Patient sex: F
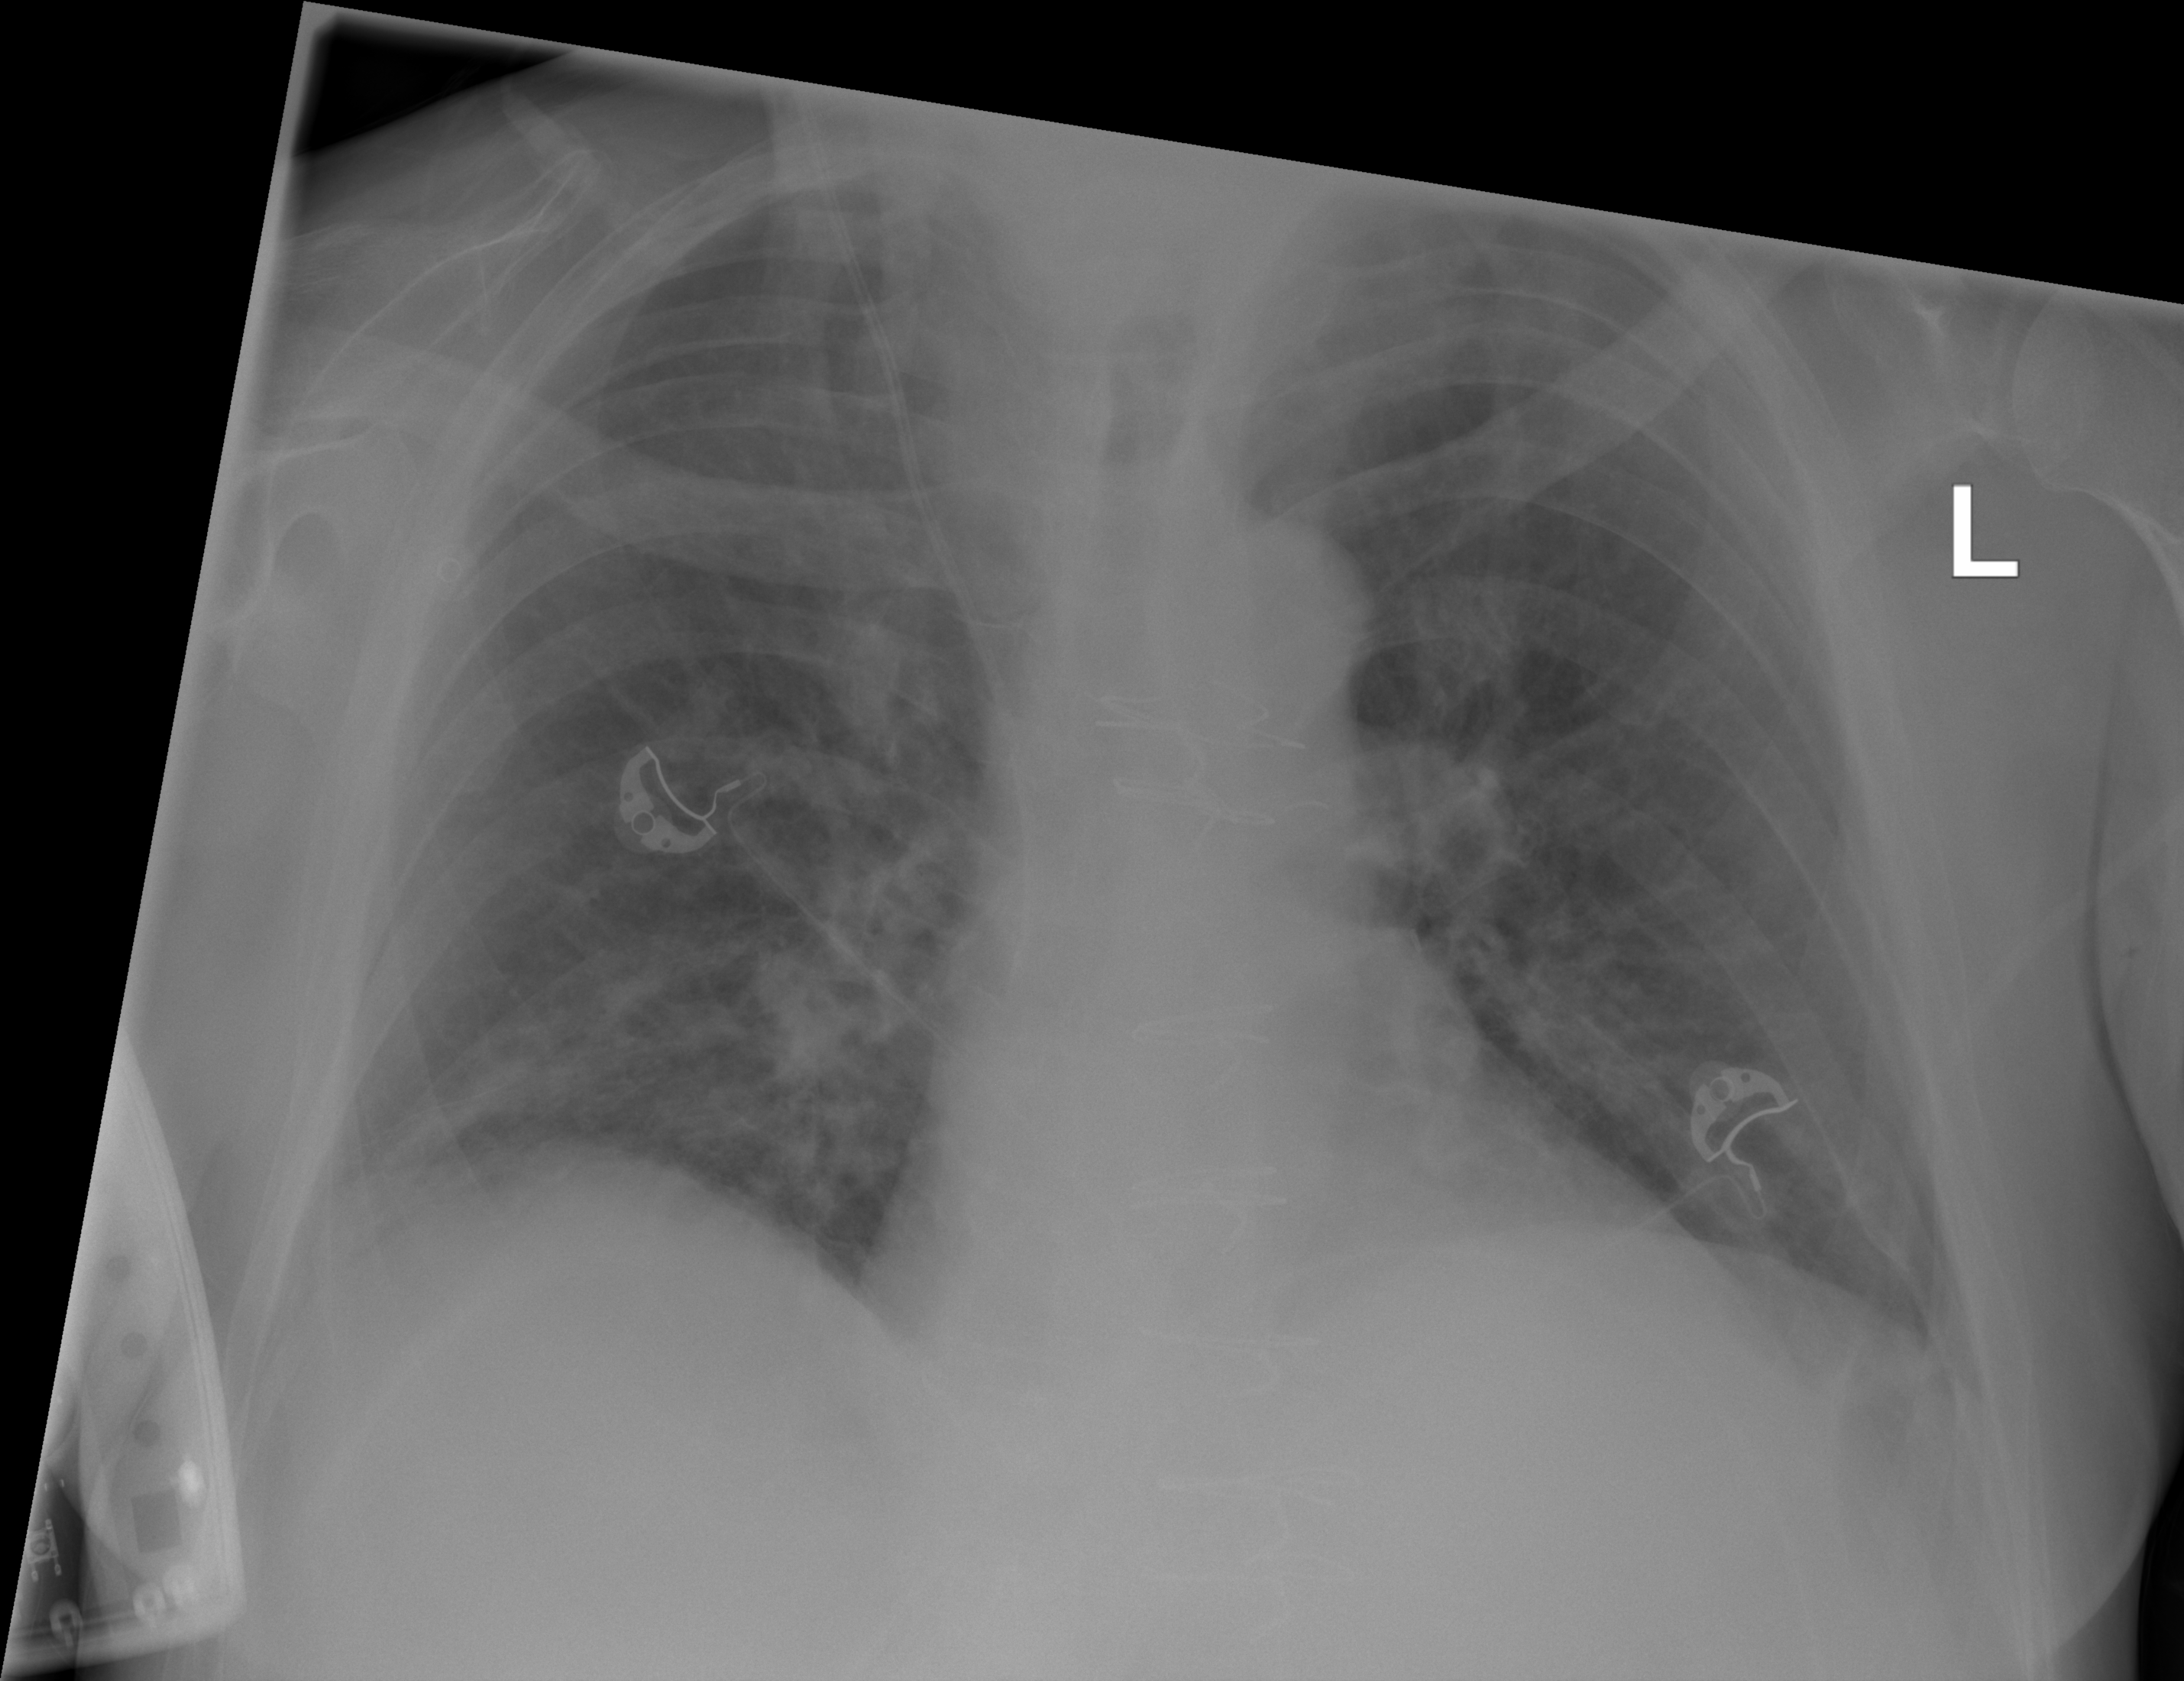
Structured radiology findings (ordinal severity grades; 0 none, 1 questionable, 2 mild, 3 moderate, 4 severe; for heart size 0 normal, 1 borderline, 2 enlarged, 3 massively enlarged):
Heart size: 2
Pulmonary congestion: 2
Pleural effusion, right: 0
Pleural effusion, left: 0
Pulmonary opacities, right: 2
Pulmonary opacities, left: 2
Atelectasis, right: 2
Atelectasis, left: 2